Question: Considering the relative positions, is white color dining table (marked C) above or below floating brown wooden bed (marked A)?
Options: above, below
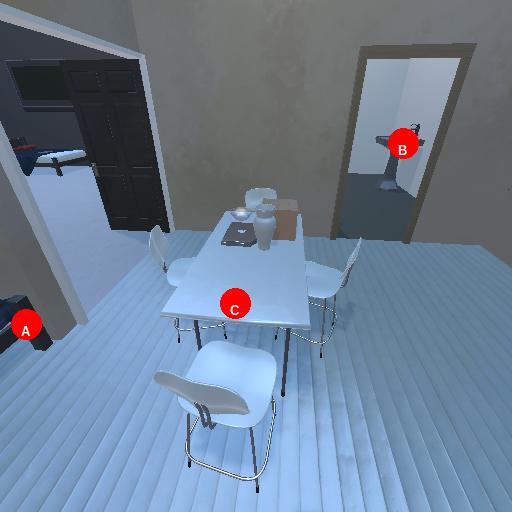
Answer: above